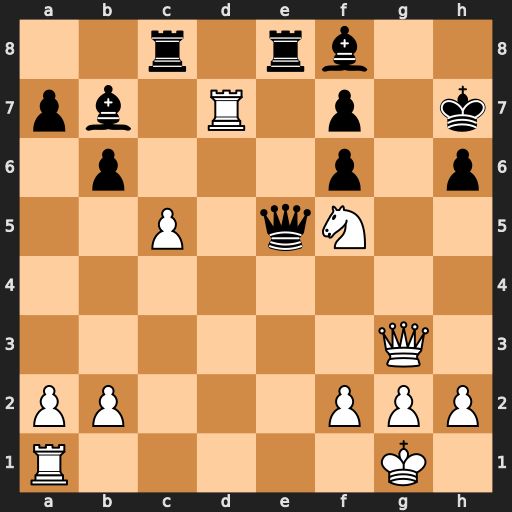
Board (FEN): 2r1rb2/pb1R1p1k/1p3p1p/2P1qN2/8/6Q1/PP3PPP/R5K1
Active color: w
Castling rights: -
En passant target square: -
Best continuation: Rxf7+ Kh8 Rxf8+ Rxf8 Qg7#